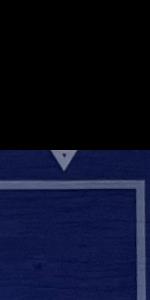
Label: Empty